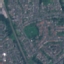
Land use / land cover class: Residential